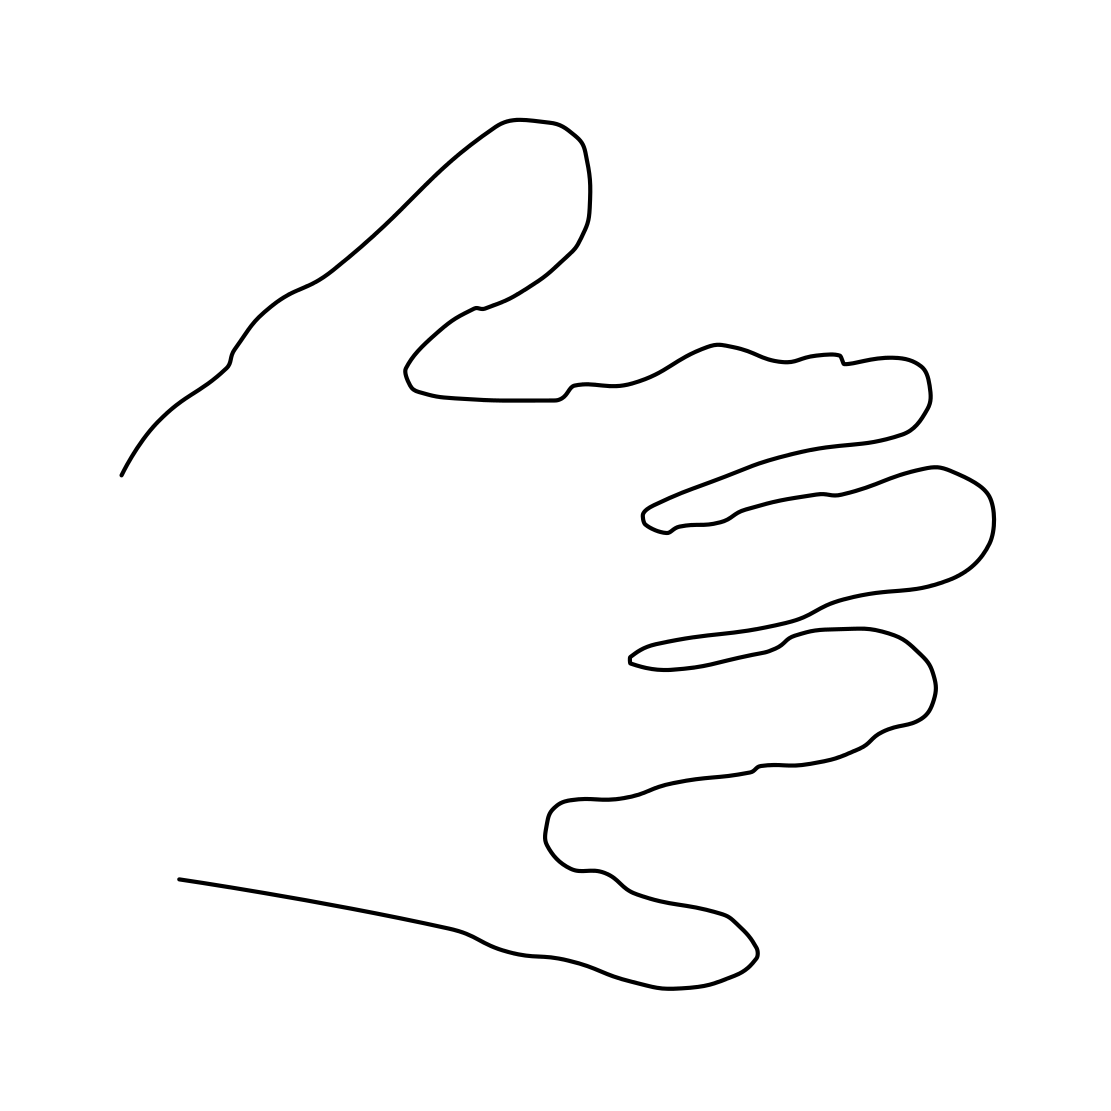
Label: hand